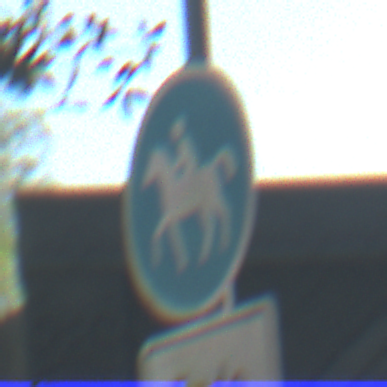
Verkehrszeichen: Reitweg
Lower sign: HinweisDurchVerbaleAngabe2
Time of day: Midday
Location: Outdoor (Suburban)
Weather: Clear
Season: NotSpecified
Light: Natural